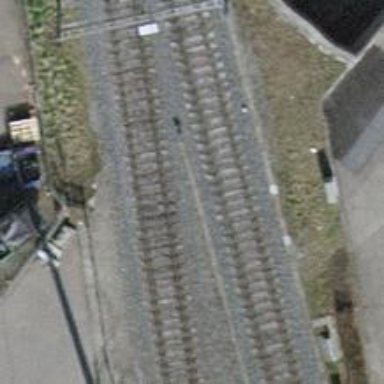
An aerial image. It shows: Single-track railway with electrified contact lines.